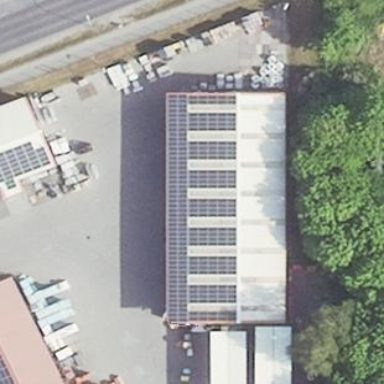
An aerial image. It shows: Warehouse.